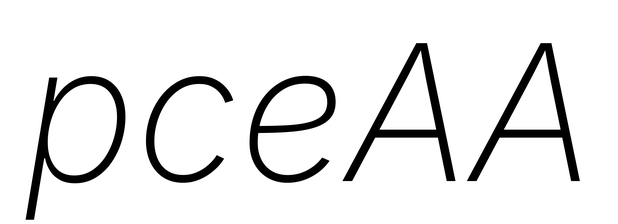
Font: Inter-Italic_ExtraLight_Italic